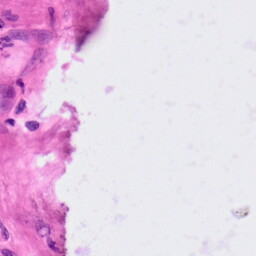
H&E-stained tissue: Lung